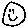
Label: smiley face